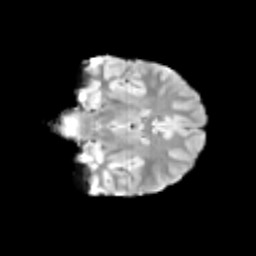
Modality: T2w
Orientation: coronal
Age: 11
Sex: male
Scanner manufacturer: siemens
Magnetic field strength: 3 T
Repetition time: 3.8 s
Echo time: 0.07 s